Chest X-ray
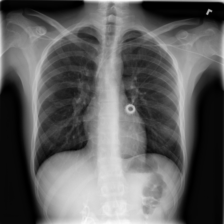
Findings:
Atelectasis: negative
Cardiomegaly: negative
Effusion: negative
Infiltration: positive
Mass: negative
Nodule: negative
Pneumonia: negative
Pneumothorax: negative
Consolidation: negative
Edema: negative
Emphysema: negative
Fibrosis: negative
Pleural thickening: negative
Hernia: negative